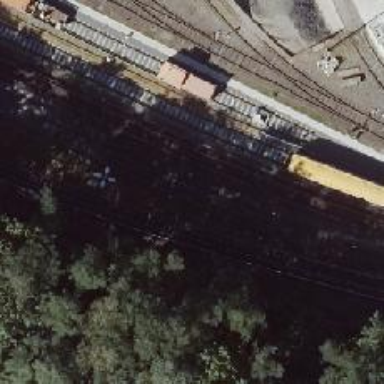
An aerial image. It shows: Siding service rail electrified at the top.